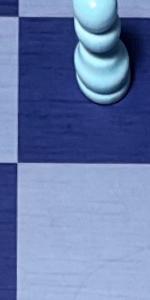
Label: Empty